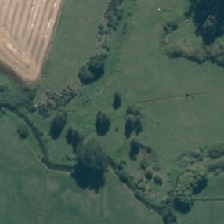
Land cover: shortrotation_cropland